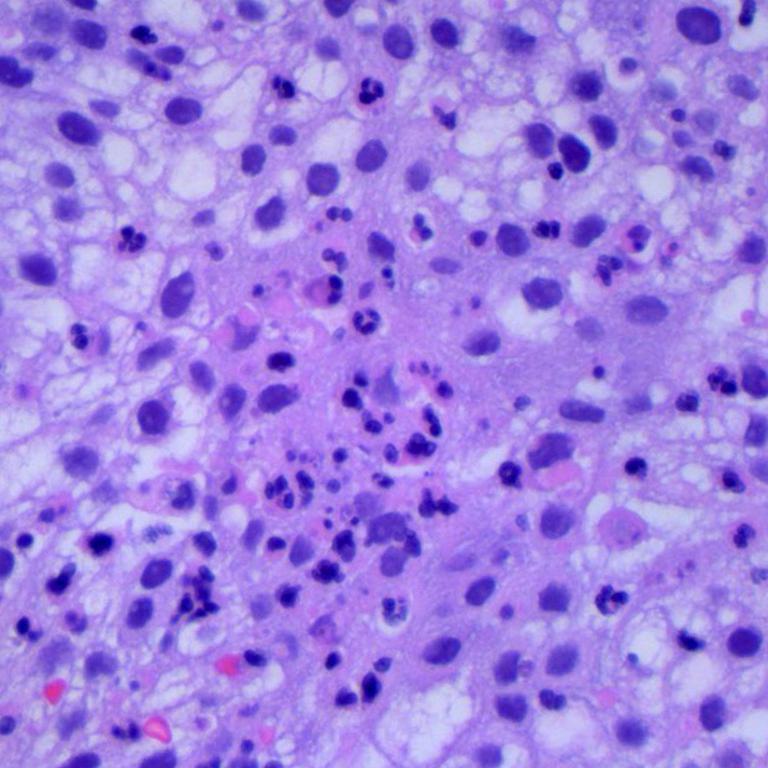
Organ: lung
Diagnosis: squamous carcinomas